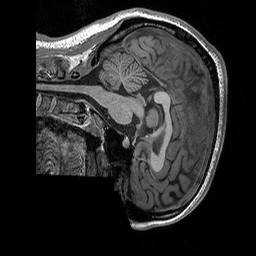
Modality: T1w
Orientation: sagittal
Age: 22
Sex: female
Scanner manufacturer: siemens
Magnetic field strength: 3 T
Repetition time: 2.3 s
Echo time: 0.00298 s